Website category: phone
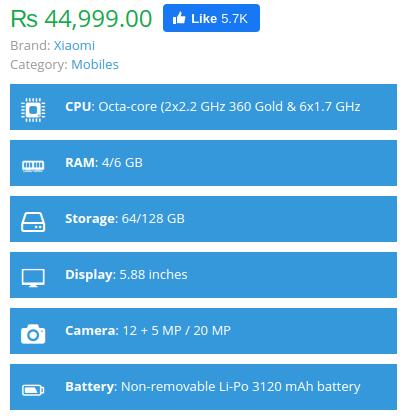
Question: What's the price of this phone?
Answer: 44,999.00

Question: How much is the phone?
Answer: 44,999.00

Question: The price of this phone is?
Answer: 44,999.00

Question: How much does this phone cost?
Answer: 44,999.00

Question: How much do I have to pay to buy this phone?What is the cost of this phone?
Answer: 44,999.00

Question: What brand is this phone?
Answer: Xiaomi

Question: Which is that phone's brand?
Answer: Xiaomi

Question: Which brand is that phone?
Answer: Xiaomi

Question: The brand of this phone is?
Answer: Xiaomi

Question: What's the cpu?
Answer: Octa-core (2x2.2 GHz 360 Gold & 6x1.7 GHz Kryo 360 Silver)

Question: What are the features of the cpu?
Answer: Octa-core (2x2.2 GHz 360 Gold & 6x1.7 GHz Kryo 360 Silver)

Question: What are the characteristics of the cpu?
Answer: Octa-core (2x2.2 GHz 360 Gold & 6x1.7 GHz Kryo 360 Silver)

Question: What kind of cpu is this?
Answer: Octa-core (2x2.2 GHz 360 Gold & 6x1.7 GHz Kryo 360 Silver)

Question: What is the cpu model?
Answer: Octa-core (2x2.2 GHz 360 Gold & 6x1.7 GHz Kryo 360 Silver)

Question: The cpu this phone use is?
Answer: Octa-core (2x2.2 GHz 360 Gold & 6x1.7 GHz Kryo 360 Silver)

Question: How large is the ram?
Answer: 4/6 GB

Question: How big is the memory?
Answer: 4/6 GB

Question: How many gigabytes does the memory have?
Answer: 4/6 GB

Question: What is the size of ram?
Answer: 4/6 GB

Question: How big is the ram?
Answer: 4/6 GB

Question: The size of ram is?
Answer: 4/6 GB

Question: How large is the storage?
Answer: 64/128 GB

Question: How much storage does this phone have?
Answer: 64/128 GB

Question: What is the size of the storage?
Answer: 64/128 GB

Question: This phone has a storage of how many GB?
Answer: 64/128 GB

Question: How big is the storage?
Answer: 64/128 GB

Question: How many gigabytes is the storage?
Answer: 64/128 GB

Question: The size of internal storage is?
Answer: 64/128 GB

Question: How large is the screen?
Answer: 5.88 inches

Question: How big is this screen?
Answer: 5.88 inches

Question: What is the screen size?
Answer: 5.88 inches

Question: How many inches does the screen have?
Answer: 5.88 inches

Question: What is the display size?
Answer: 5.88 inches

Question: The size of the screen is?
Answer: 5.88 inches

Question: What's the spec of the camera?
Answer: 12 + 5 MP / 20 MP

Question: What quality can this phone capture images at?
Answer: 12 + 5 MP / 20 MP

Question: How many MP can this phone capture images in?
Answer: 12 + 5 MP / 20 MP

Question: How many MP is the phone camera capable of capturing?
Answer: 12 + 5 MP / 20 MP

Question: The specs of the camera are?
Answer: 12 + 5 MP / 20 MP

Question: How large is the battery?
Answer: Non-removable Li-Po 3120 mAh battery

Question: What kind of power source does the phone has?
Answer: Non-removable Li-Po 3120 mAh battery

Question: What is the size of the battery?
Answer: Non-removable Li-Po 3120 mAh battery

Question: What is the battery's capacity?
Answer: Non-removable Li-Po 3120 mAh battery

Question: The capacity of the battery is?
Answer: Non-removable Li-Po 3120 mAh battery